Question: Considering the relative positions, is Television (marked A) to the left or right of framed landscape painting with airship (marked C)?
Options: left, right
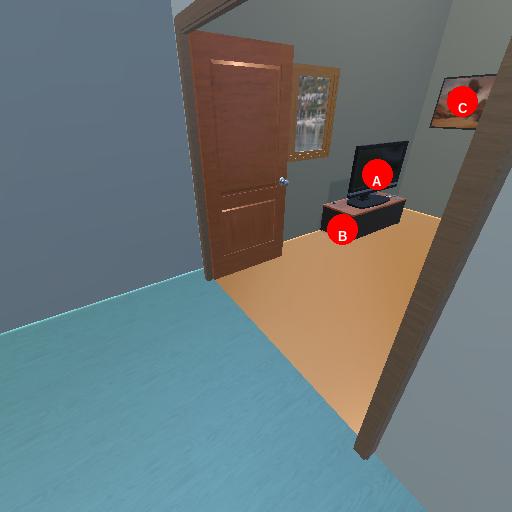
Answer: left